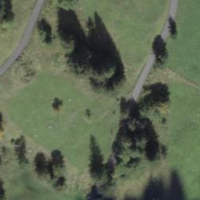
EUNIS habitat code: 23
Species observed at this site:
Bistorta officinalis